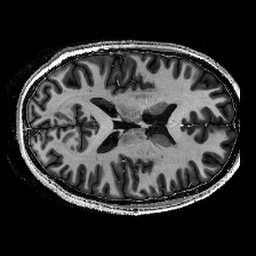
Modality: T1w
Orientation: axial
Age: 28
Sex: female
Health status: healthy
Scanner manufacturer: siemens
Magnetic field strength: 9.4 T
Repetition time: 6 s
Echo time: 0.003 s